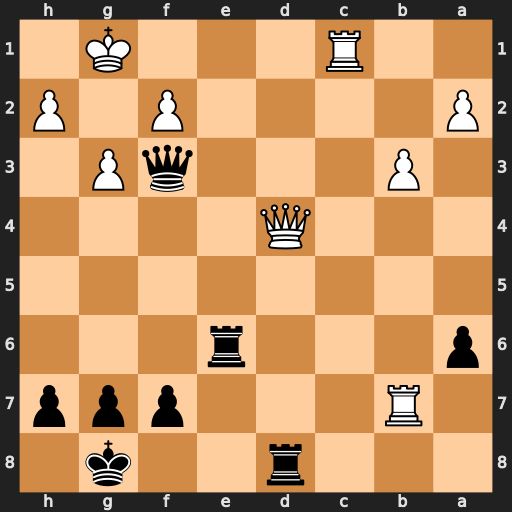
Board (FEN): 3r2k1/1R3ppp/p3r3/8/3Q4/1P3qP1/P4P1P/2R3K1
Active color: b
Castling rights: -
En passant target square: -
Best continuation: Rde8 Qb4 a5